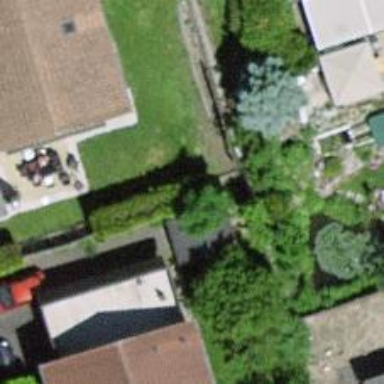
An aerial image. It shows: Hedge acting as barrier.